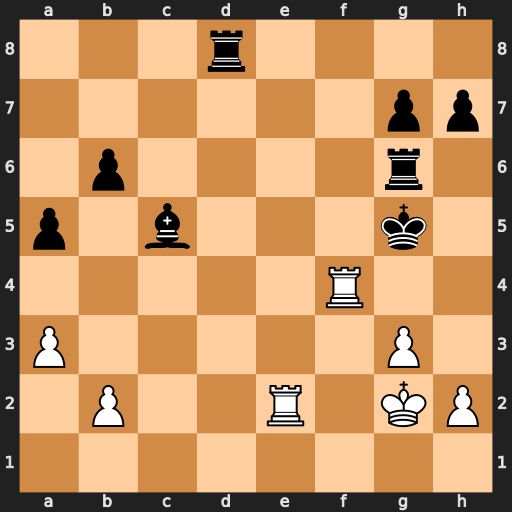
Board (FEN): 3r4/6pp/1p4r1/p1b3k1/5R2/P5P1/1P2R1KP/8
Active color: w
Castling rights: -
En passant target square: -
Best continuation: Re5+ Kh6 Rh4#